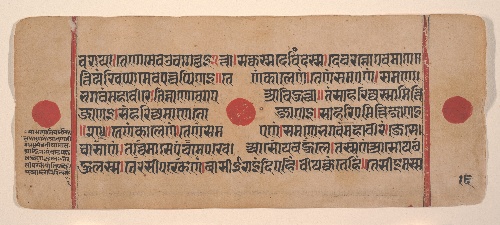
Date: 15th century
Object type: Folio
Classification: Paintings
Medium: Ink, opaque watercolor, and gold on paper
Culture: India (Gujarat)
Dimensions: 4 3/8 x 10 5/8 in. (11.1 x 27 cm)
Department: Asian Art
Credit line: Rogers Fund, 1955
Accession year: 1955
Repository: Metropolitan Museum of Art, New York, NY